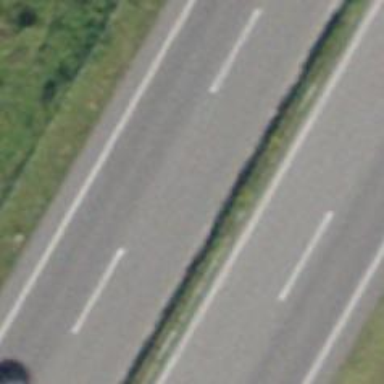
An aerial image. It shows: Asphalt motorway.